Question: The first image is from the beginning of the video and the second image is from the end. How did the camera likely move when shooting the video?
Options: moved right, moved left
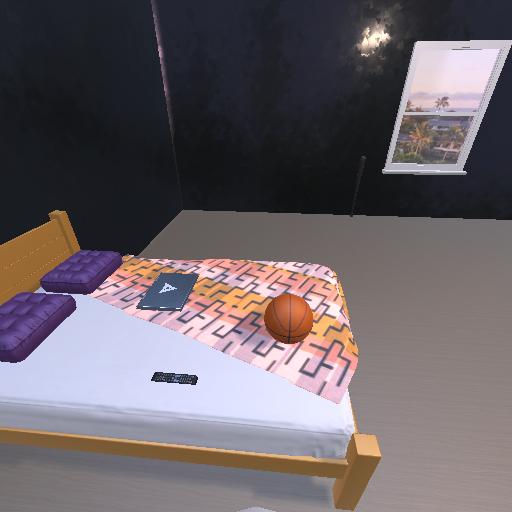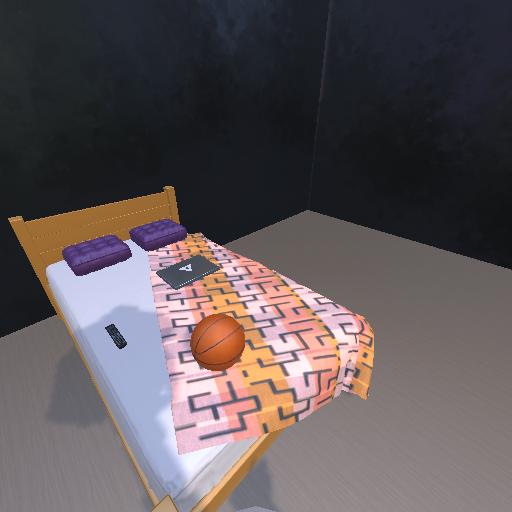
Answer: moved right